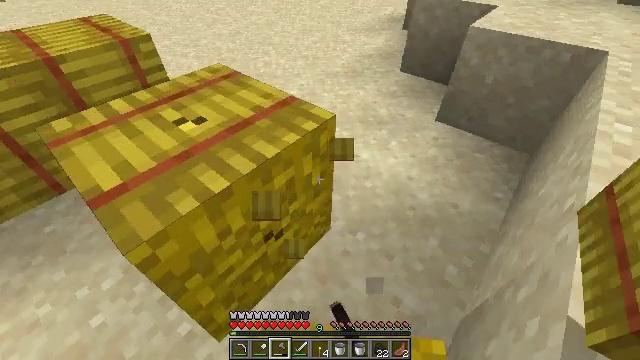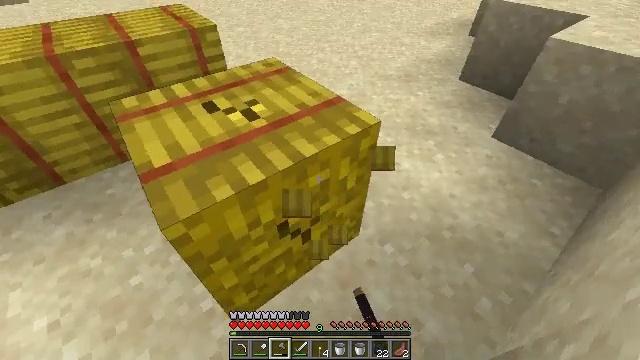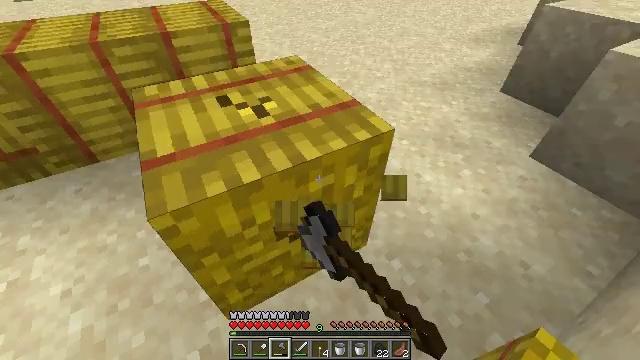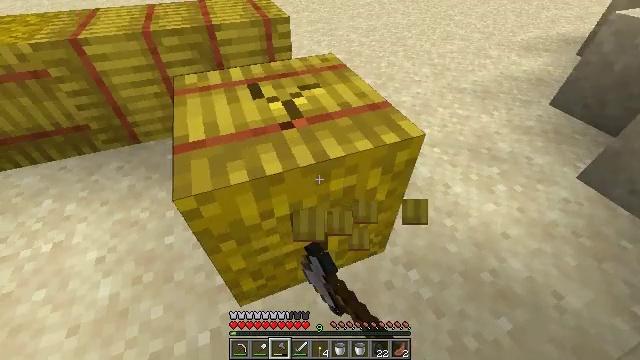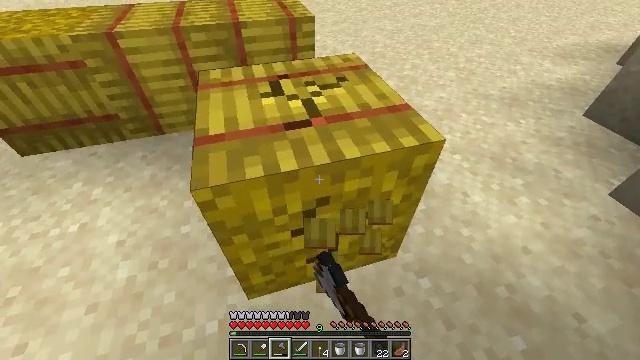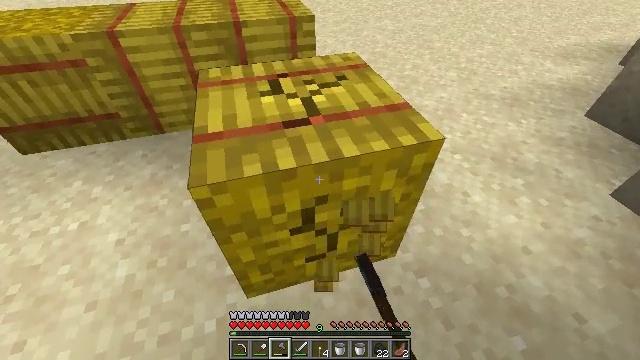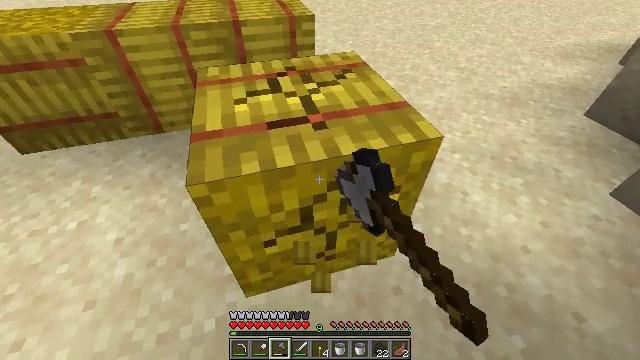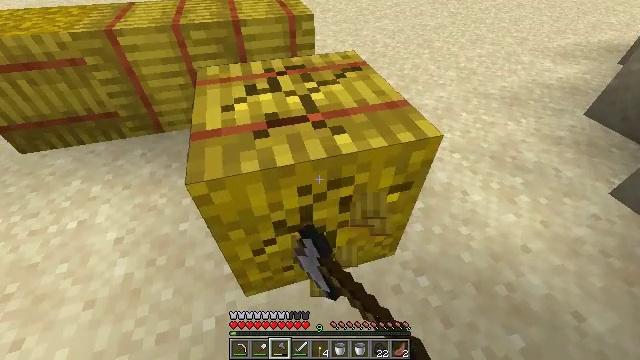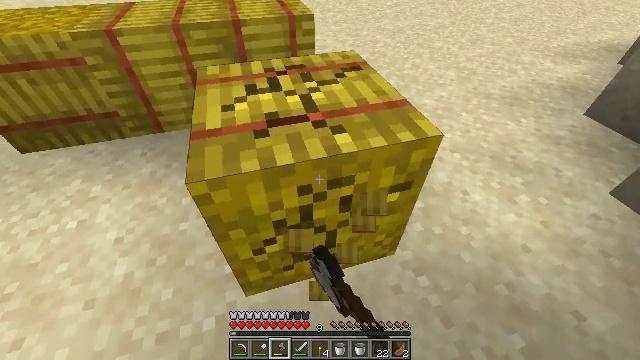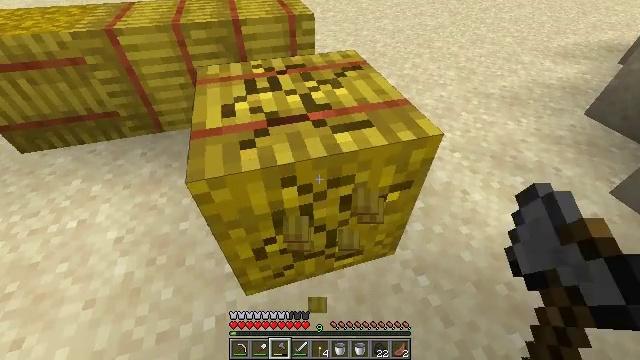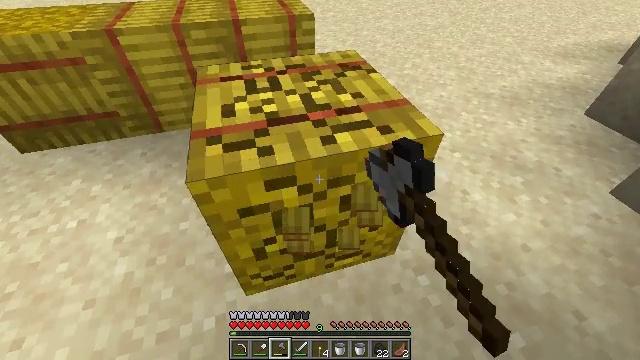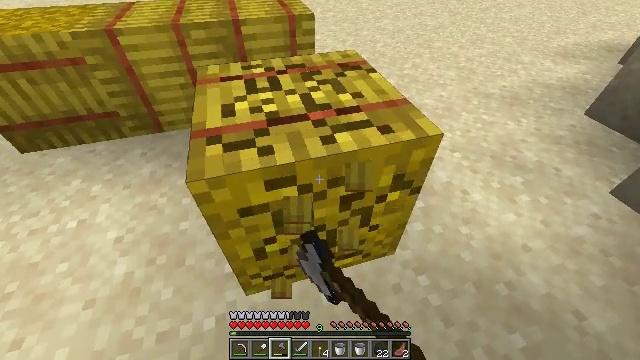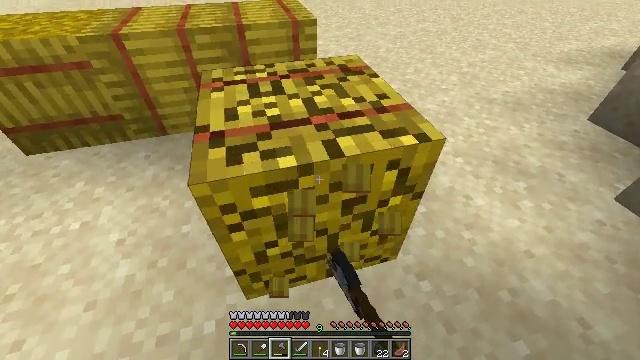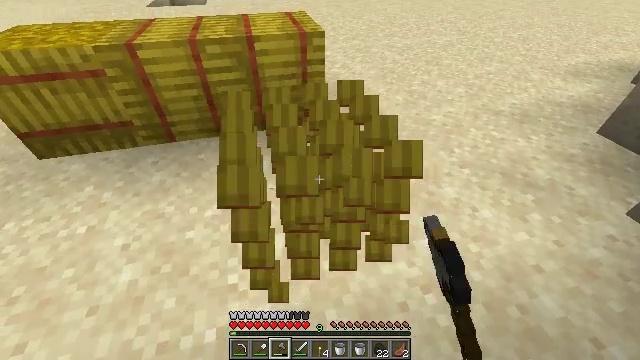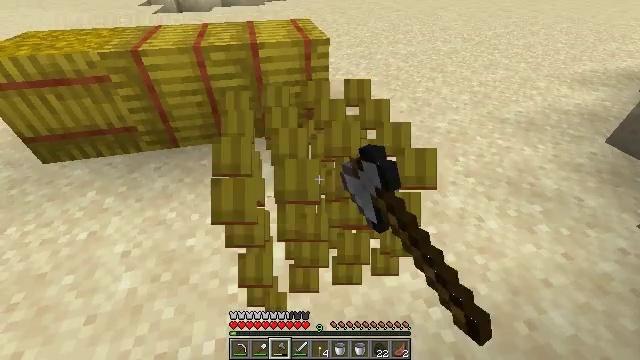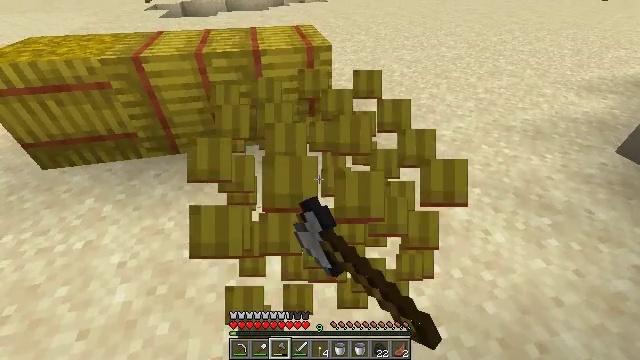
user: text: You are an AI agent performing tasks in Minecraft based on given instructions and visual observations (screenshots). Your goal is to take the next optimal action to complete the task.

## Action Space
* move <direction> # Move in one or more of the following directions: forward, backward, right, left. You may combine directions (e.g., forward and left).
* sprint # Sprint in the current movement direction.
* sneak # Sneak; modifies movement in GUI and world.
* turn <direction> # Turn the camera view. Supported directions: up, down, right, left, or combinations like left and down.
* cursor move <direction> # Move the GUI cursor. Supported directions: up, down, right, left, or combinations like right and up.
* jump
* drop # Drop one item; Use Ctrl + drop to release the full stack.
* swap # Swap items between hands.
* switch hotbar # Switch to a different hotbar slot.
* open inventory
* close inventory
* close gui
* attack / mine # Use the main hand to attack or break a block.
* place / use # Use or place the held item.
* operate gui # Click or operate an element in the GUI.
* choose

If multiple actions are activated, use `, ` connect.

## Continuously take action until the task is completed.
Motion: motion action
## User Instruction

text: Break the hay block to collect it.
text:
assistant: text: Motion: turn left, attack / mine
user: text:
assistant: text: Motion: turn left, attack / mine
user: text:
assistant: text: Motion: turn left, attack / mine
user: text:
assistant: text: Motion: turn left, attack / mine
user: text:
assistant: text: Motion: attack / mine
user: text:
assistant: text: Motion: attack / mine
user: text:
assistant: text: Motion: attack / mine
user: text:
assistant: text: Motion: attack / mine
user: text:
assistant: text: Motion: attack / mine
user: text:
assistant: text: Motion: attack / mine
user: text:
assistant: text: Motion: attack / mine
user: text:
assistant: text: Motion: attack / mine
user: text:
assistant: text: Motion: turn left and up, attack / mine
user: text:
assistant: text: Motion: move forward, turn up, attack / mine
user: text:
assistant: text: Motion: move forward, attack / mine
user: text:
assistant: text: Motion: move forward and move right, turn left, attack / mine
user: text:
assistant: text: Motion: move forward and move right, turn left and up, attack / mine
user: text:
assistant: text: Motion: move forward and move right, turn left and up, attack / mine
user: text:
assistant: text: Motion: move forward and move right, turn left and up, attack / mine
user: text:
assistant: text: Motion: move forward and move right, turn left and up, attack / mine
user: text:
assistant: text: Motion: move forward and move right, turn left and up, attack / mine
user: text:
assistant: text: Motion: move forward, turn left, attack / mine
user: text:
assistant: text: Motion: turn left, attack / mine
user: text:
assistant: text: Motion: turn left, attack / mine
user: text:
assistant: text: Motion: attack / mine
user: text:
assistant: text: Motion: attack / mine
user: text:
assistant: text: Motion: attack / mine
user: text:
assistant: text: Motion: attack / mine
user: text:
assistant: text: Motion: attack / mine
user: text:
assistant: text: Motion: attack / mine